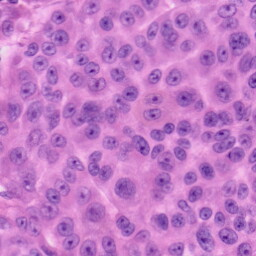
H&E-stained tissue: Skin